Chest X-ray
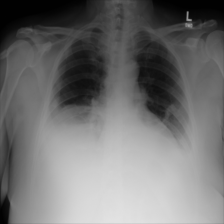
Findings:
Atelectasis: positive
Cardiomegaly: negative
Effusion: negative
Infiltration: negative
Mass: negative
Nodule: negative
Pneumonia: negative
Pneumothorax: negative
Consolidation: positive
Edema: negative
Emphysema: negative
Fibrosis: negative
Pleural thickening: negative
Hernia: negative